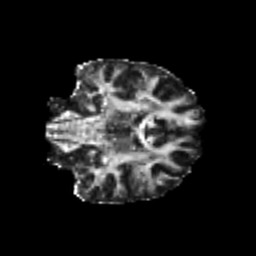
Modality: FA
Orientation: coronal
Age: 23
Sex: male
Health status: healthy
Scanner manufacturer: philips
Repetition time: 7.393 s
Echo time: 0.08599 s